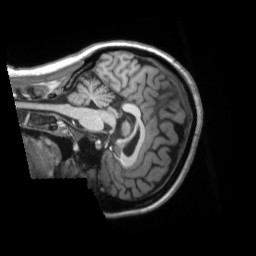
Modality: T1w
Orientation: sagittal
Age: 48
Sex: female
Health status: ill
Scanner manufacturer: siemens
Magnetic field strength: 3 T
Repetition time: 2.2 s
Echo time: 0.00157 s